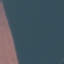
Label: AnnualCrop